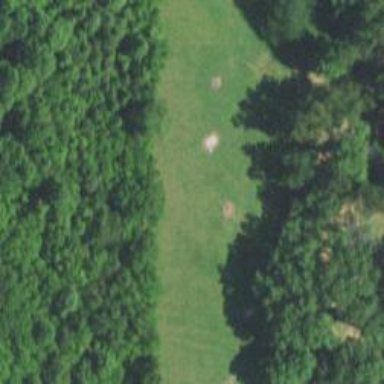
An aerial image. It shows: Disc golf hole.